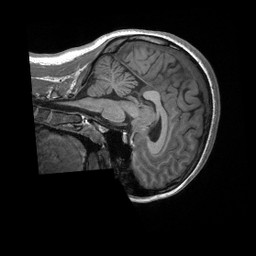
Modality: T1w
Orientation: sagittal
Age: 21
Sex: female
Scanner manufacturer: siemens
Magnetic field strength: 3 T
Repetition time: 2.4 s
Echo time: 0.00224 s